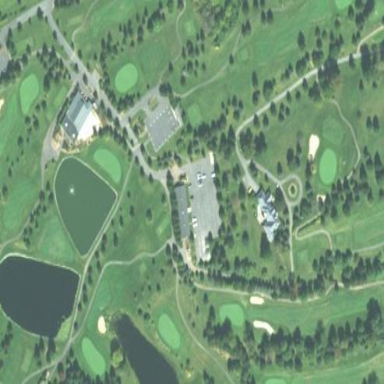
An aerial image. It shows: Golf course surrounded by greenery.